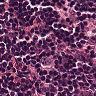
Metastatic tissue present: no